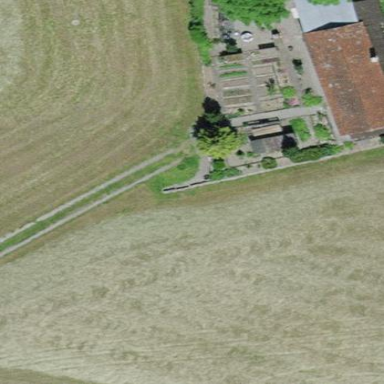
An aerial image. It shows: Farmyard area.